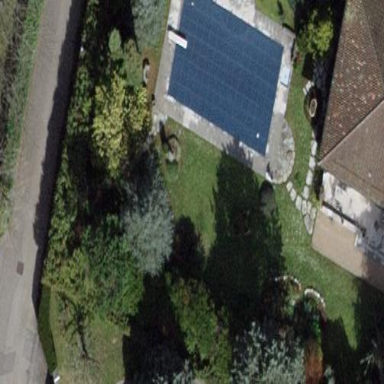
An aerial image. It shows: Swimming pool located in leisure land.